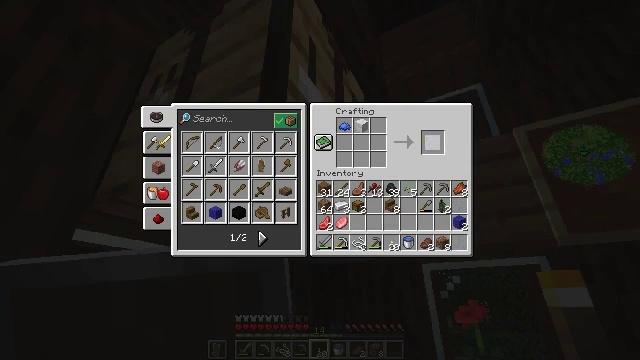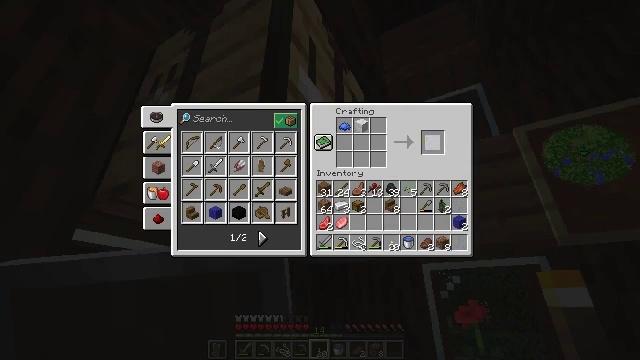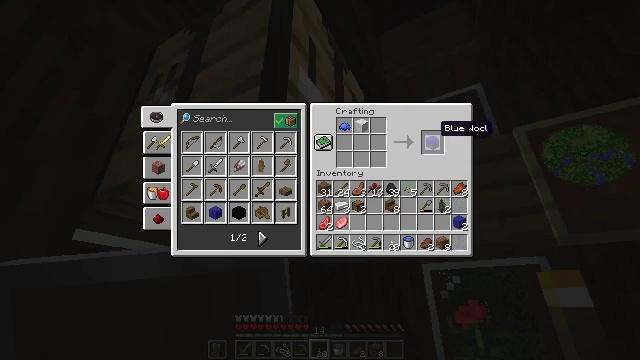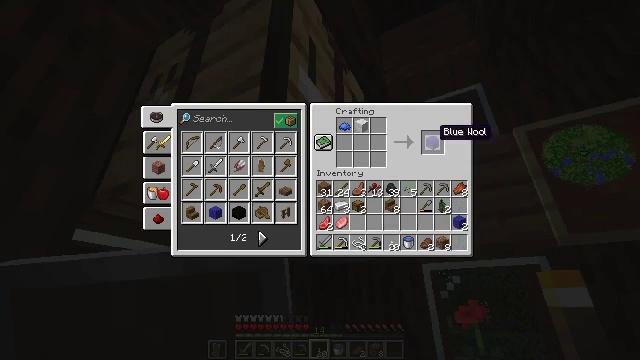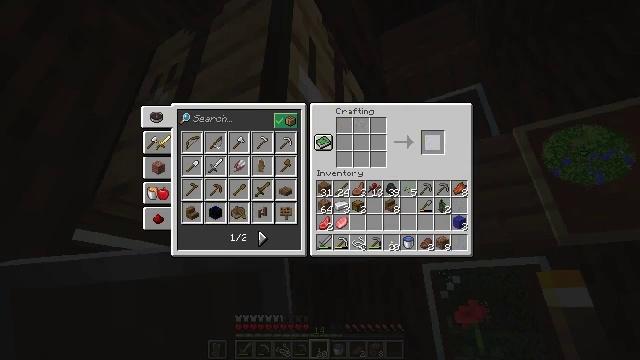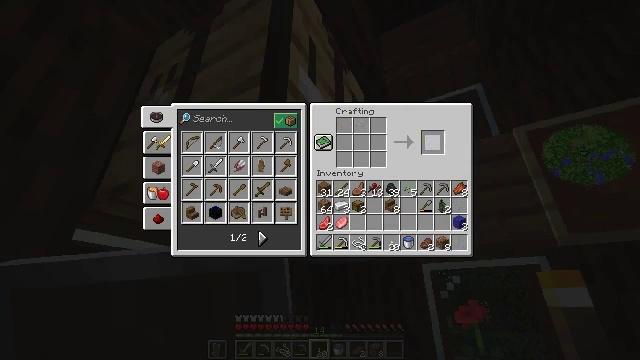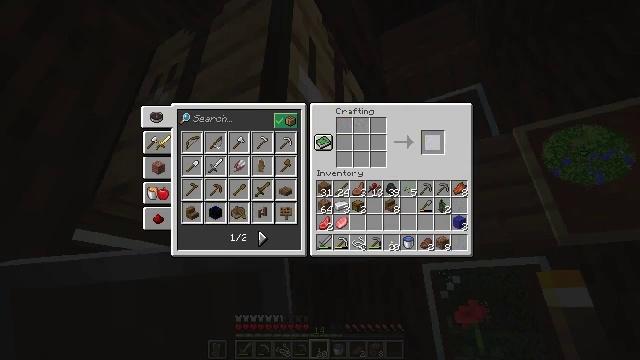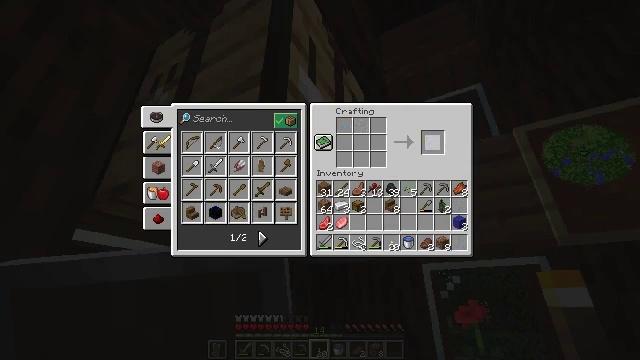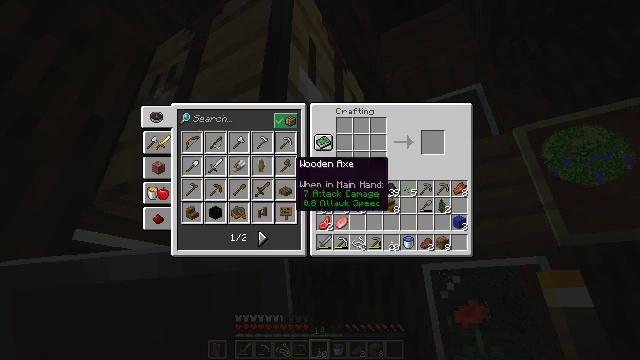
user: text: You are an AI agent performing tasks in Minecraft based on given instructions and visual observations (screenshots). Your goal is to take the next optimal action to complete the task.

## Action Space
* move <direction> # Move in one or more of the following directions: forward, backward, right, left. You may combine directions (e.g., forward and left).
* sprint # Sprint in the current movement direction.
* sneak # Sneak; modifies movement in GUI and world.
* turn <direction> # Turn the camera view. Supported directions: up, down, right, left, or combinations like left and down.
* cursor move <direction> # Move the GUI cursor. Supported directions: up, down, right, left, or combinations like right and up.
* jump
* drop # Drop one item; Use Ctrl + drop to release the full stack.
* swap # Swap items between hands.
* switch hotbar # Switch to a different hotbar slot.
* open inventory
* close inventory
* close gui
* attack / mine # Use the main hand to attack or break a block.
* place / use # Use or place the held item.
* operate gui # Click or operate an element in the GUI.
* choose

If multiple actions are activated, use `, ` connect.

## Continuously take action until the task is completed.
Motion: motion action
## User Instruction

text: Open a crafting table to make blue wool.
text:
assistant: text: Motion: sneak
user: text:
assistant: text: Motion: sneak
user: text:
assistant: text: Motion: sneak
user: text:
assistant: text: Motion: sneak, operate gui
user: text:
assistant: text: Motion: sneak, operate gui
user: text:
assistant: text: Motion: sneak
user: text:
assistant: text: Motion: sneak, cursor move left
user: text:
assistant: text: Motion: sneak, cursor move left and down
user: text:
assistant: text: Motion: sneak